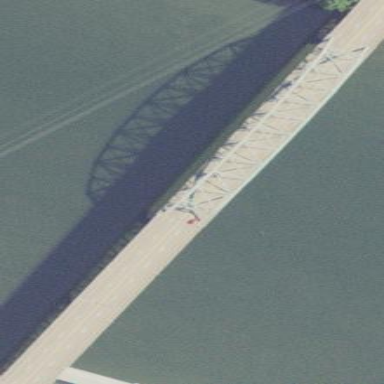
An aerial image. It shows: Man-made bridge.